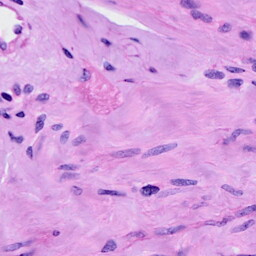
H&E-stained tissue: Cervix